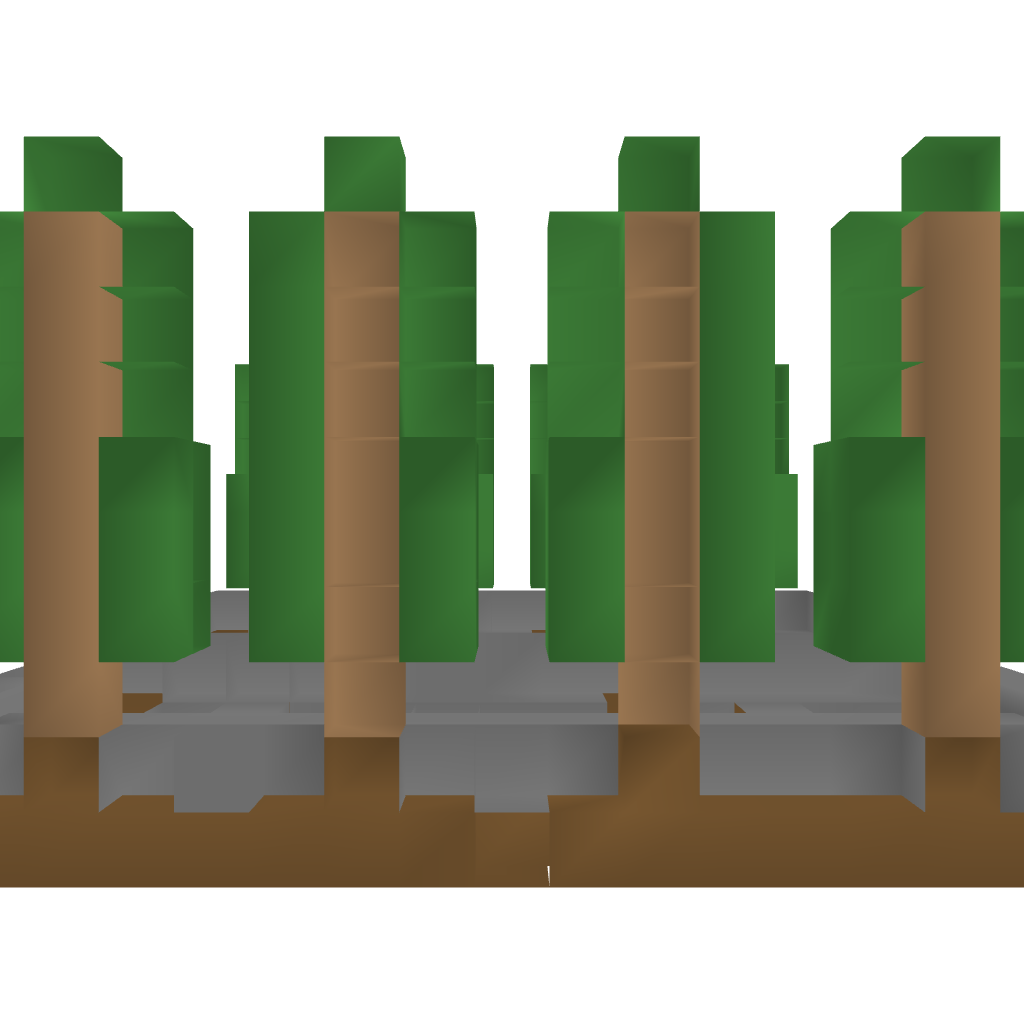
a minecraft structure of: Road / Route bad low quality